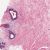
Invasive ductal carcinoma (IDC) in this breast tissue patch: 0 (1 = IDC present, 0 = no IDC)